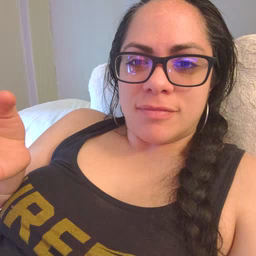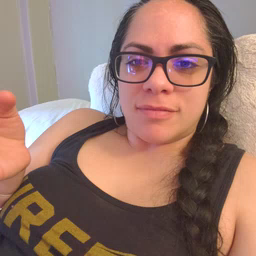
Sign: close